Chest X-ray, AP view. Patient: 47 years old, sex M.
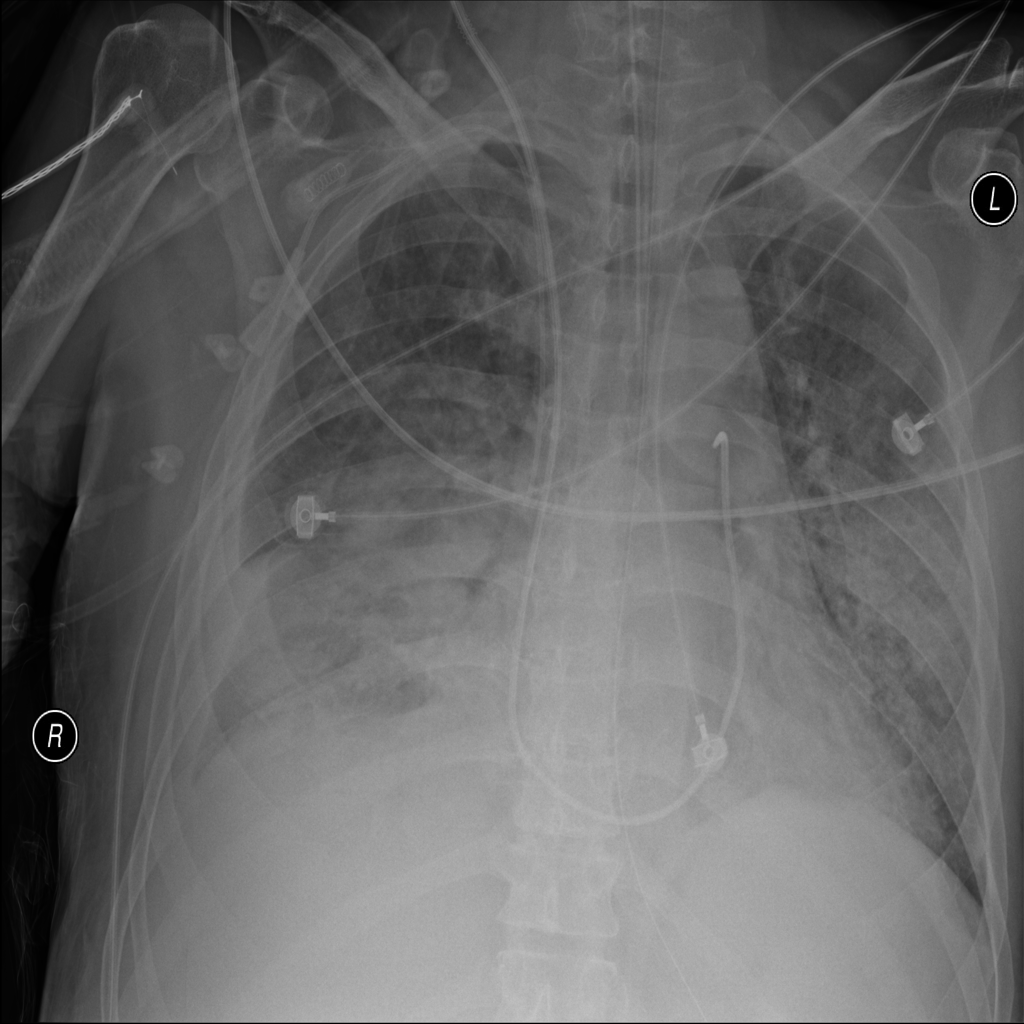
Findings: Effusion, Infiltration, Nodule